Question:
Is it possible to adjust manipulate option, so that this formula is written in a standard form: 5 Cos(2x + 1.85982), I mean that inside parentheses it is firstly written x, and then phase.
Also is there a way that this phase is written in terms of Pi, because I think it's more meaningful for students to see phase in familiar form Pi/2 than 1.5708.
Thank you for any suggestions and answers.
Here is the code that I used:
'''
Manipulate[
Plot[A Cos[\[Omega] t + \[Phi]], {t, -4 Pi, 4 Pi}, AspectRatio -> 1, PlotRange -> 10],
Dynamic[A Cos[\[Omega] x + \[Phi]]], {{A, 5}, 1, 10, 1, Appearance -> "Labeled"},
{\[Omega], 1, 5, 1, Appearance -> "Labeled"},
{\[Phi], 0, 2 Pi, Appearance -> "Labeled"}]
'''
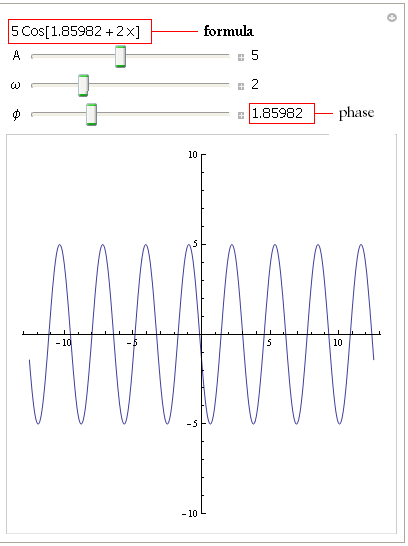
Answer: Maybe you could do something like
'''
Manipulate[
Plot[A Cos[\[Omega] t + \[Phi]], {t, -4 Pi, 4 Pi}, AspectRatio -> 1, PlotRange -> 10],
Pane[Dynamic[A Cos[Row[{\[Omega] x, "+", \[Phi]}]]], {100, 30}],
{{A, 5}, 1, 10, 1, Appearance -> "Labeled"},
{\[Omega], 1, 5, 1, Appearance -> "Labeled"},
{\[Phi], 0, 2 Pi, Pi/10, Appearance -> "Labeled"}]
'''
Screenshot: